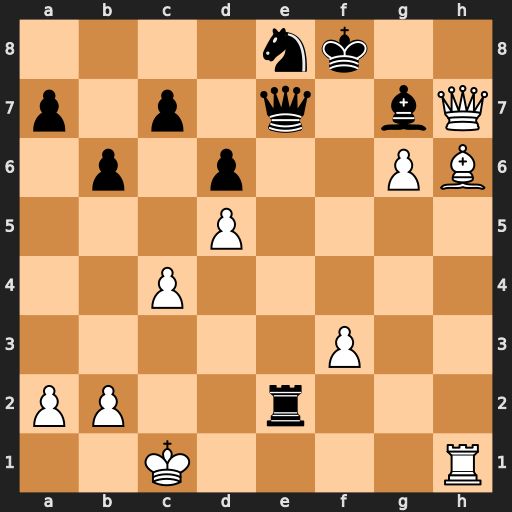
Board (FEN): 4nk2/p1p1q1bQ/1p1p2PB/3P4/2P5/5P2/PP2r3/2K4R
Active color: w
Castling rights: -
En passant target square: -
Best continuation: Qh8#